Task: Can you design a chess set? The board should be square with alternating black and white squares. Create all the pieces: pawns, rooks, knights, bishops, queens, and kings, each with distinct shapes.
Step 1678:
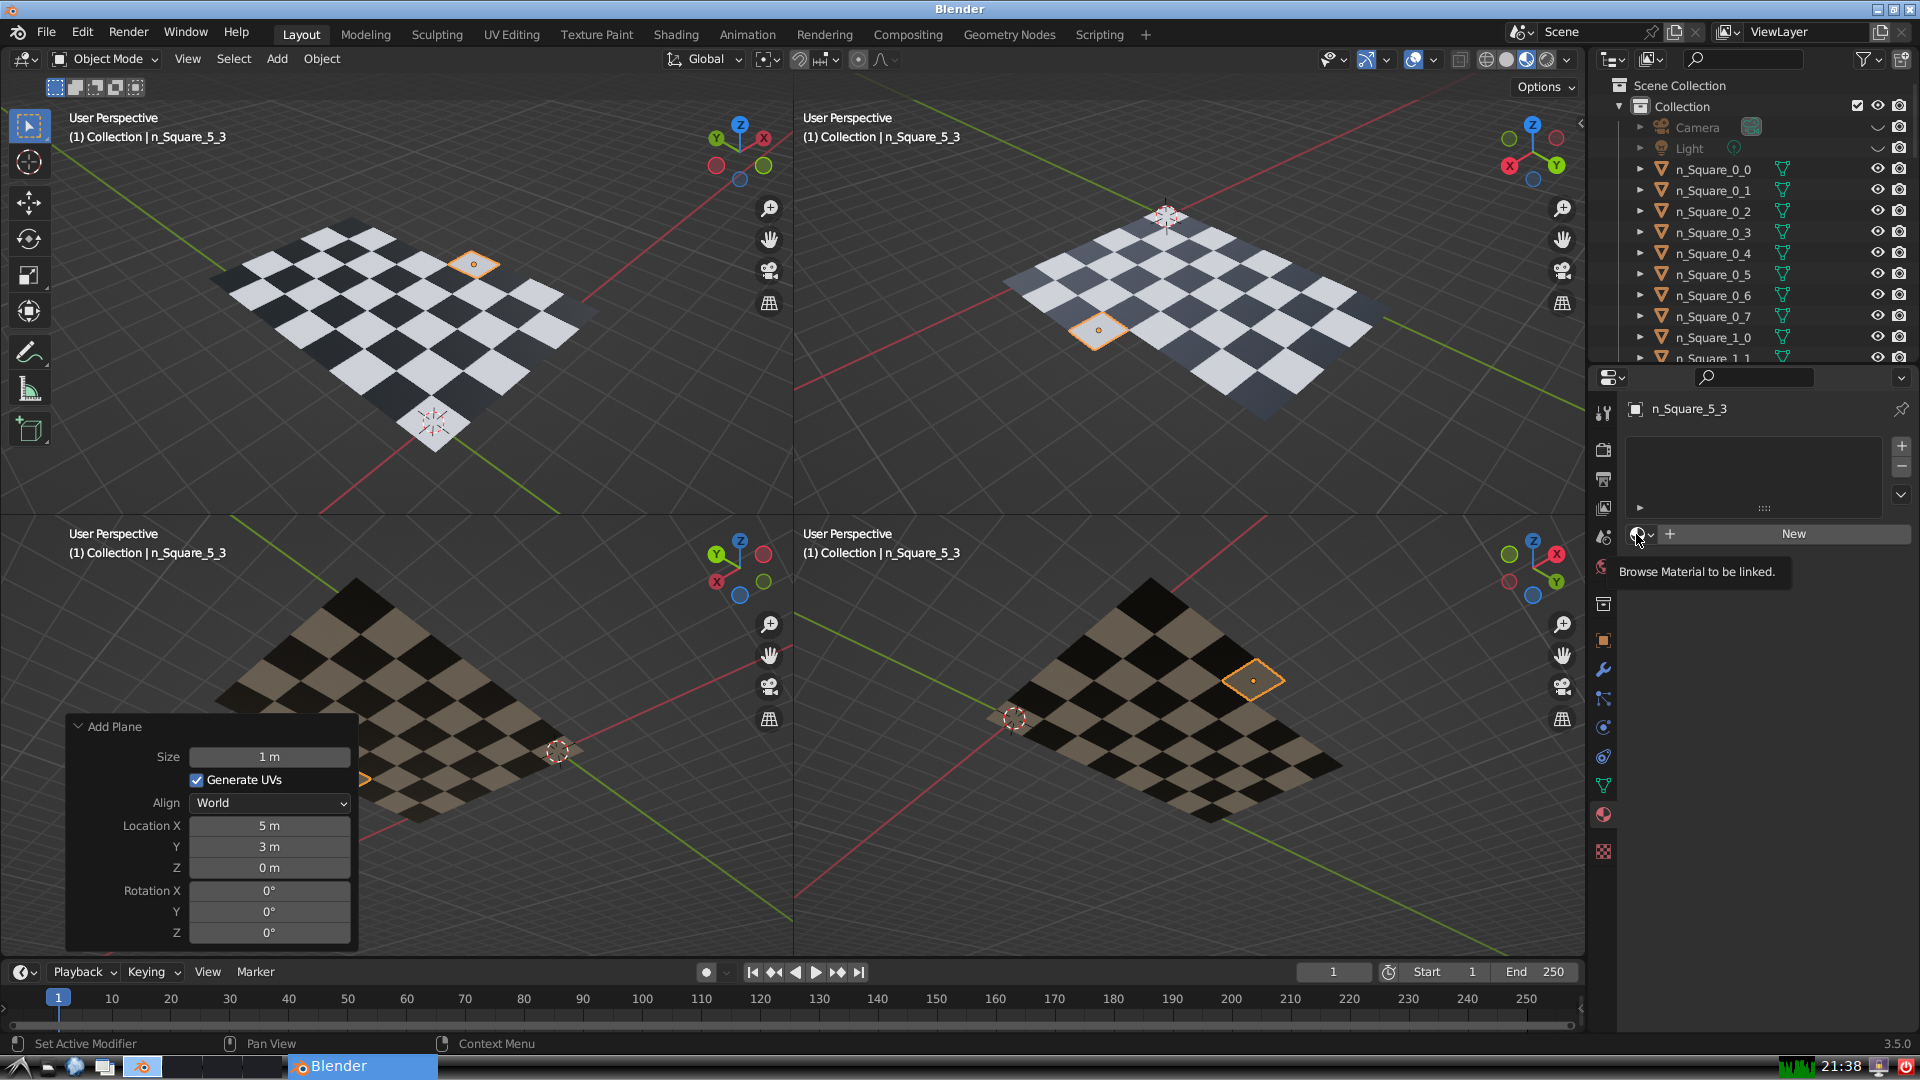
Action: click: no